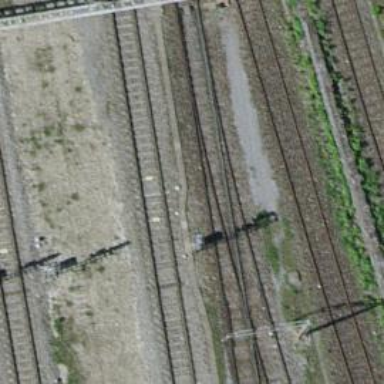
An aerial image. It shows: Railway signal.